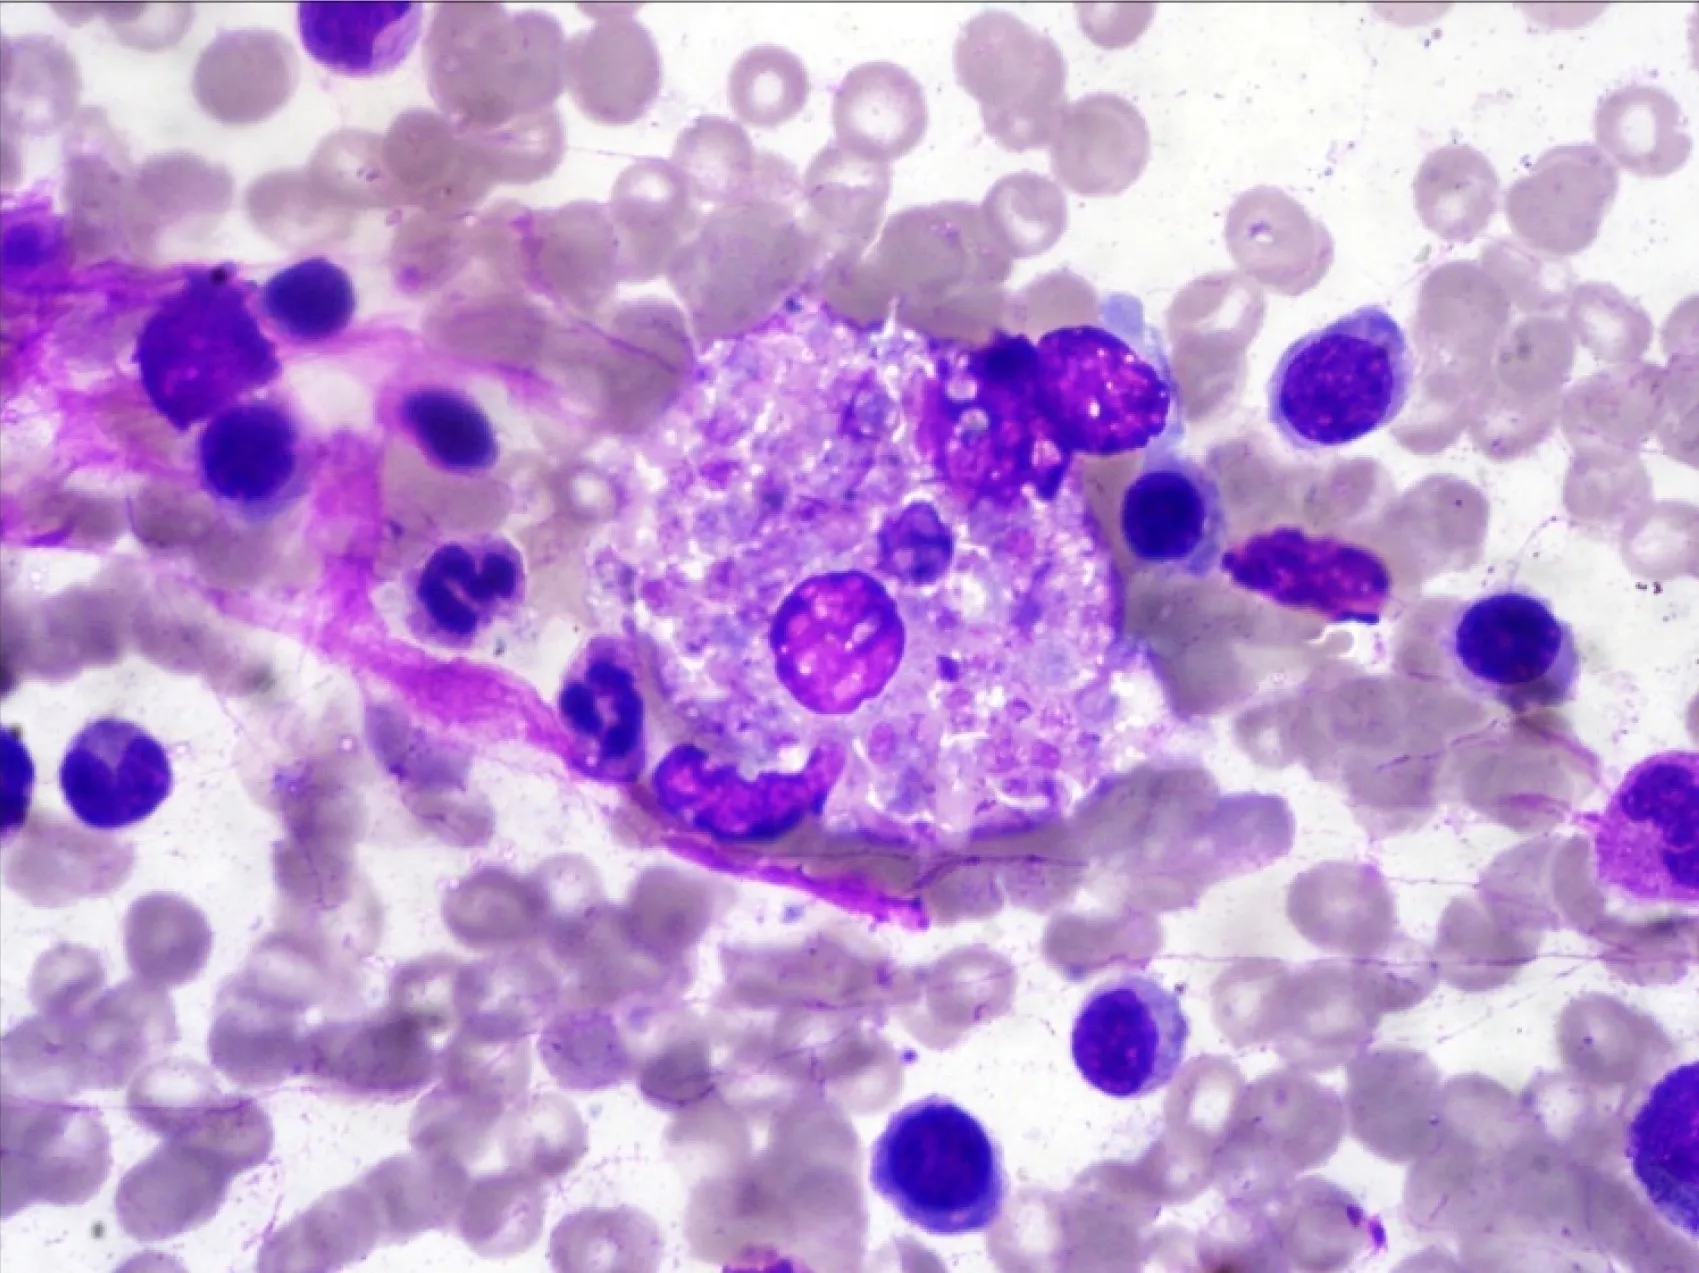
Jenner giemsa stained bone marrow smear showing histiocyte containing engulfed neutrophils in their cytoplasm (1000X).
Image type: pathology (giemsa)